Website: lowes
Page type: account-selection
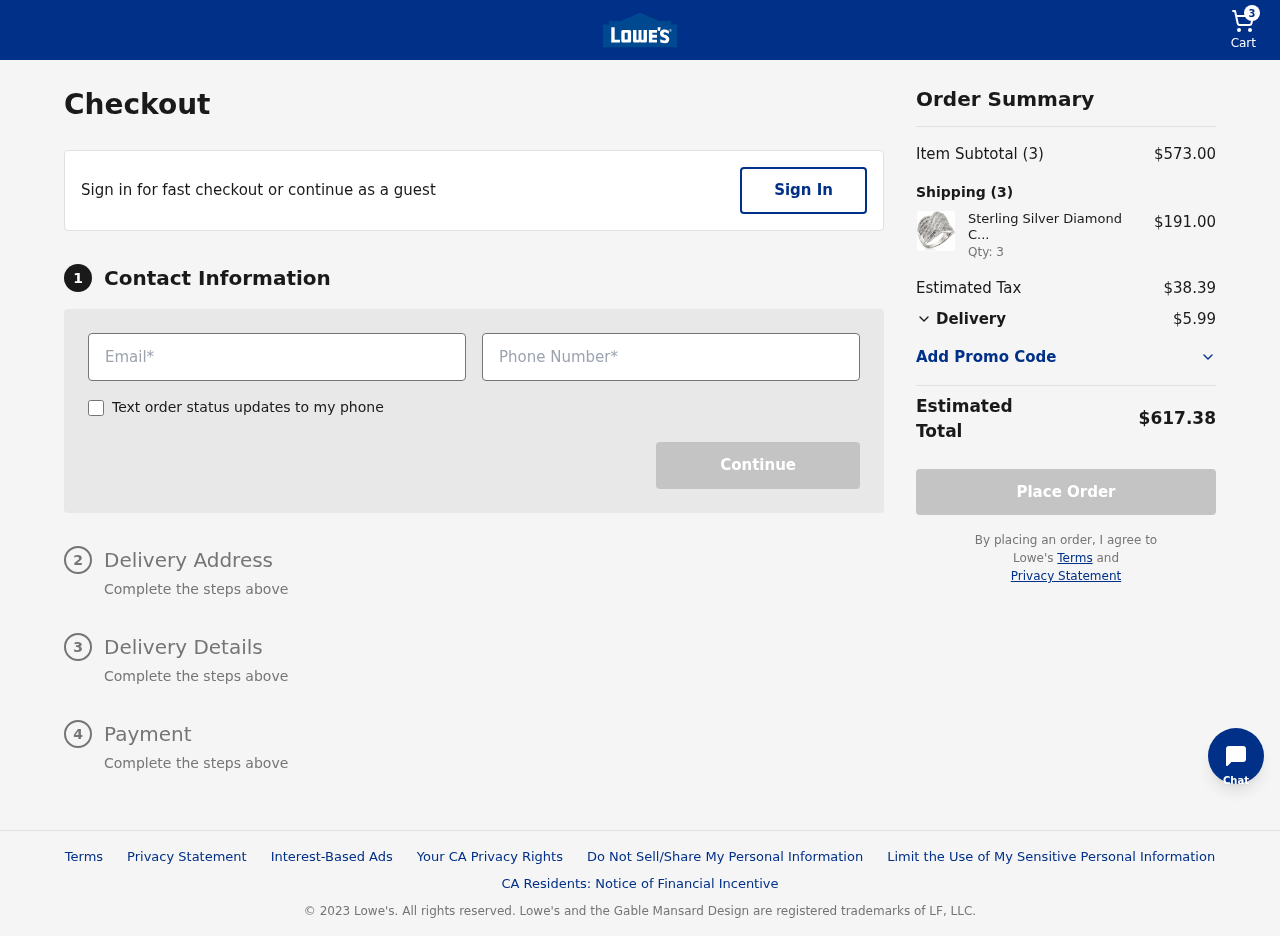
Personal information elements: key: PII_EMAIL
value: jeffrey.mitchell@hotmail.com
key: PII_PHONE
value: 6077262341
Product elements: key: PRODUCT1_NAME
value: Sterling Silver Diamond Crossover Band Ring (1 cttw), Size 7
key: PRODUCT1_PRICE
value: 191
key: PRODUCT1_QUANTITY
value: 3
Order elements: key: ORDER_NUM_ITEMS
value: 3
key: ORDER_SUBTOTAL
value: $573.00
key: ORDER_TAX
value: $38.39
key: ORDER_SHIPPING_COST
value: $5.99
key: ORDER_TOTAL
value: $617.38